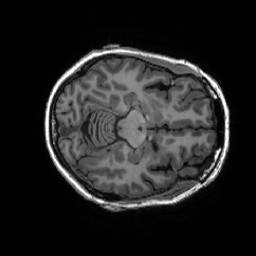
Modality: T1w
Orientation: axial
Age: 56
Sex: female
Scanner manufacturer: ge
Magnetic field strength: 3 T
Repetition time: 0.007348 s
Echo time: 0.003036 s